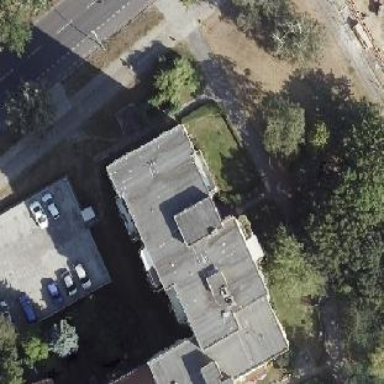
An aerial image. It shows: Building consisting of apartments.